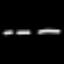
Label: line